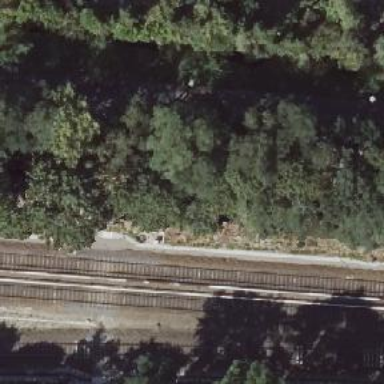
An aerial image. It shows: Historic railway siding.